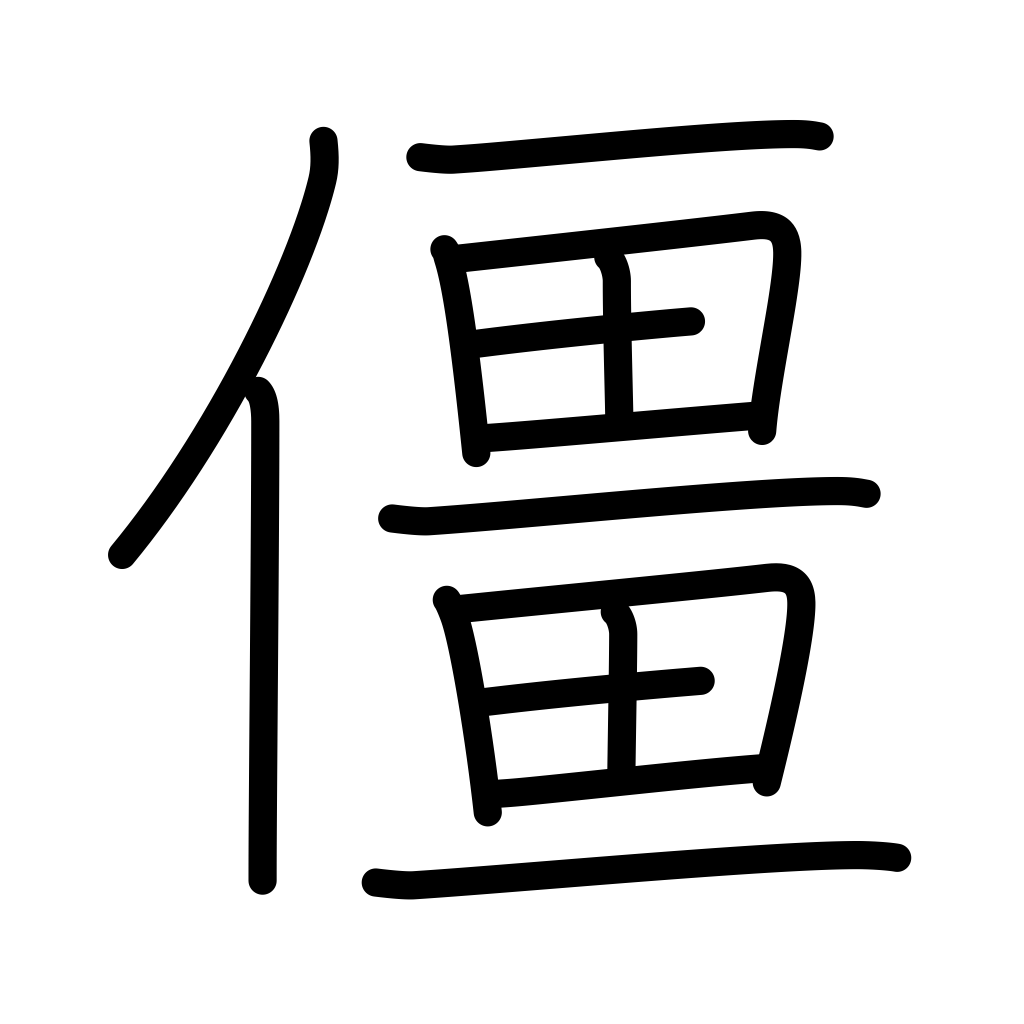
Meaning: fall down, collapse